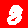
Digit: 8